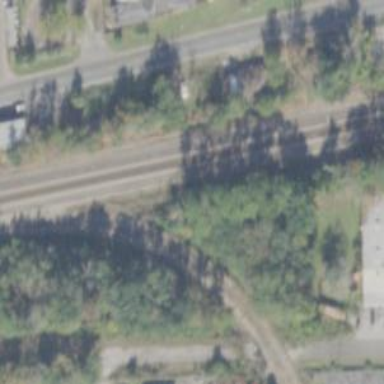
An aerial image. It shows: Rail spur service.